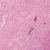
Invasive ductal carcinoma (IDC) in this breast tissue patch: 0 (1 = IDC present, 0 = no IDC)